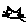
Label: cat